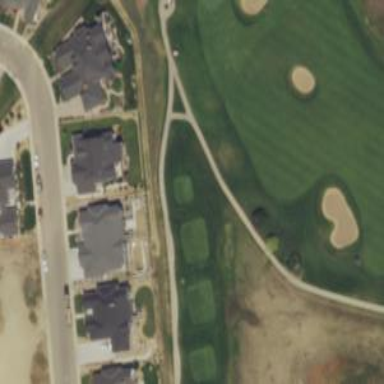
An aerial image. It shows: Service road designated as golf cart path.